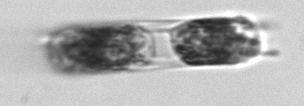
Label: Hemiaulus